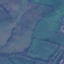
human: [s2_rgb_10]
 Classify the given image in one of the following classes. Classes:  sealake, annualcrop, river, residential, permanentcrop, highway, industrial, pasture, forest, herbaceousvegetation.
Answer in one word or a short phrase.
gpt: Pasture